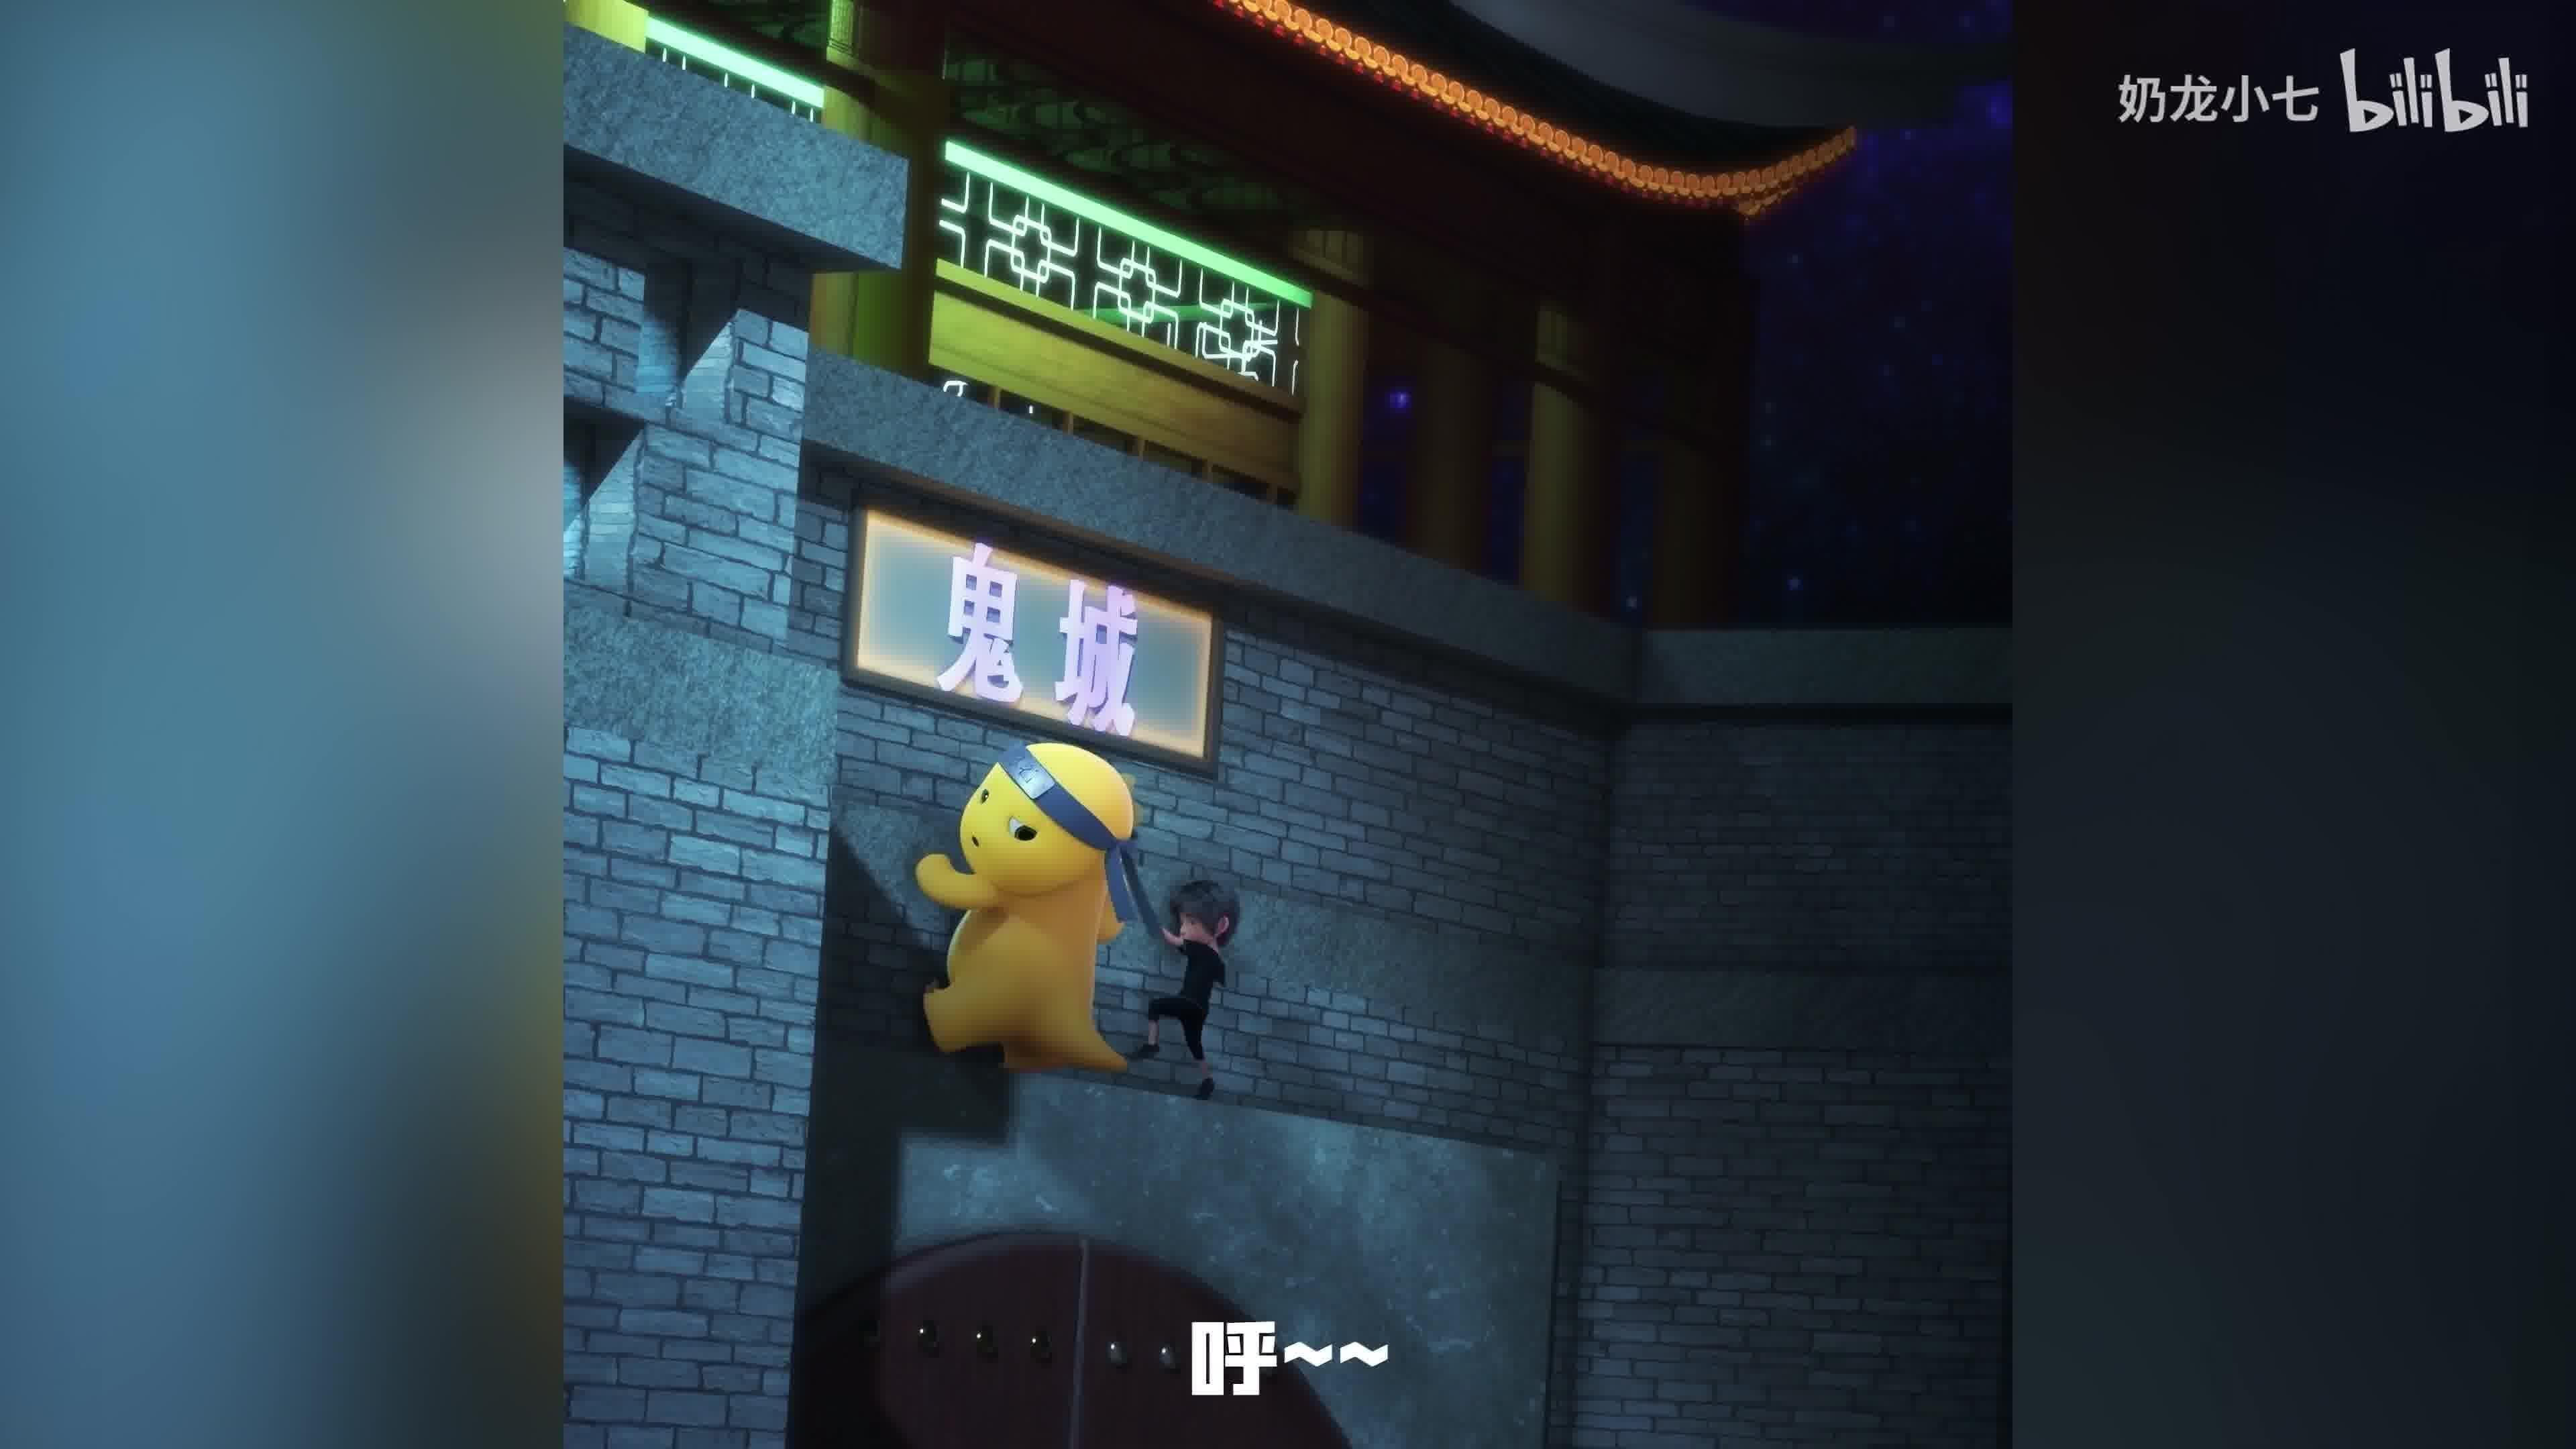
Label: nailong